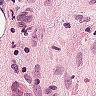
Metastatic tissue present: yes